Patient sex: M
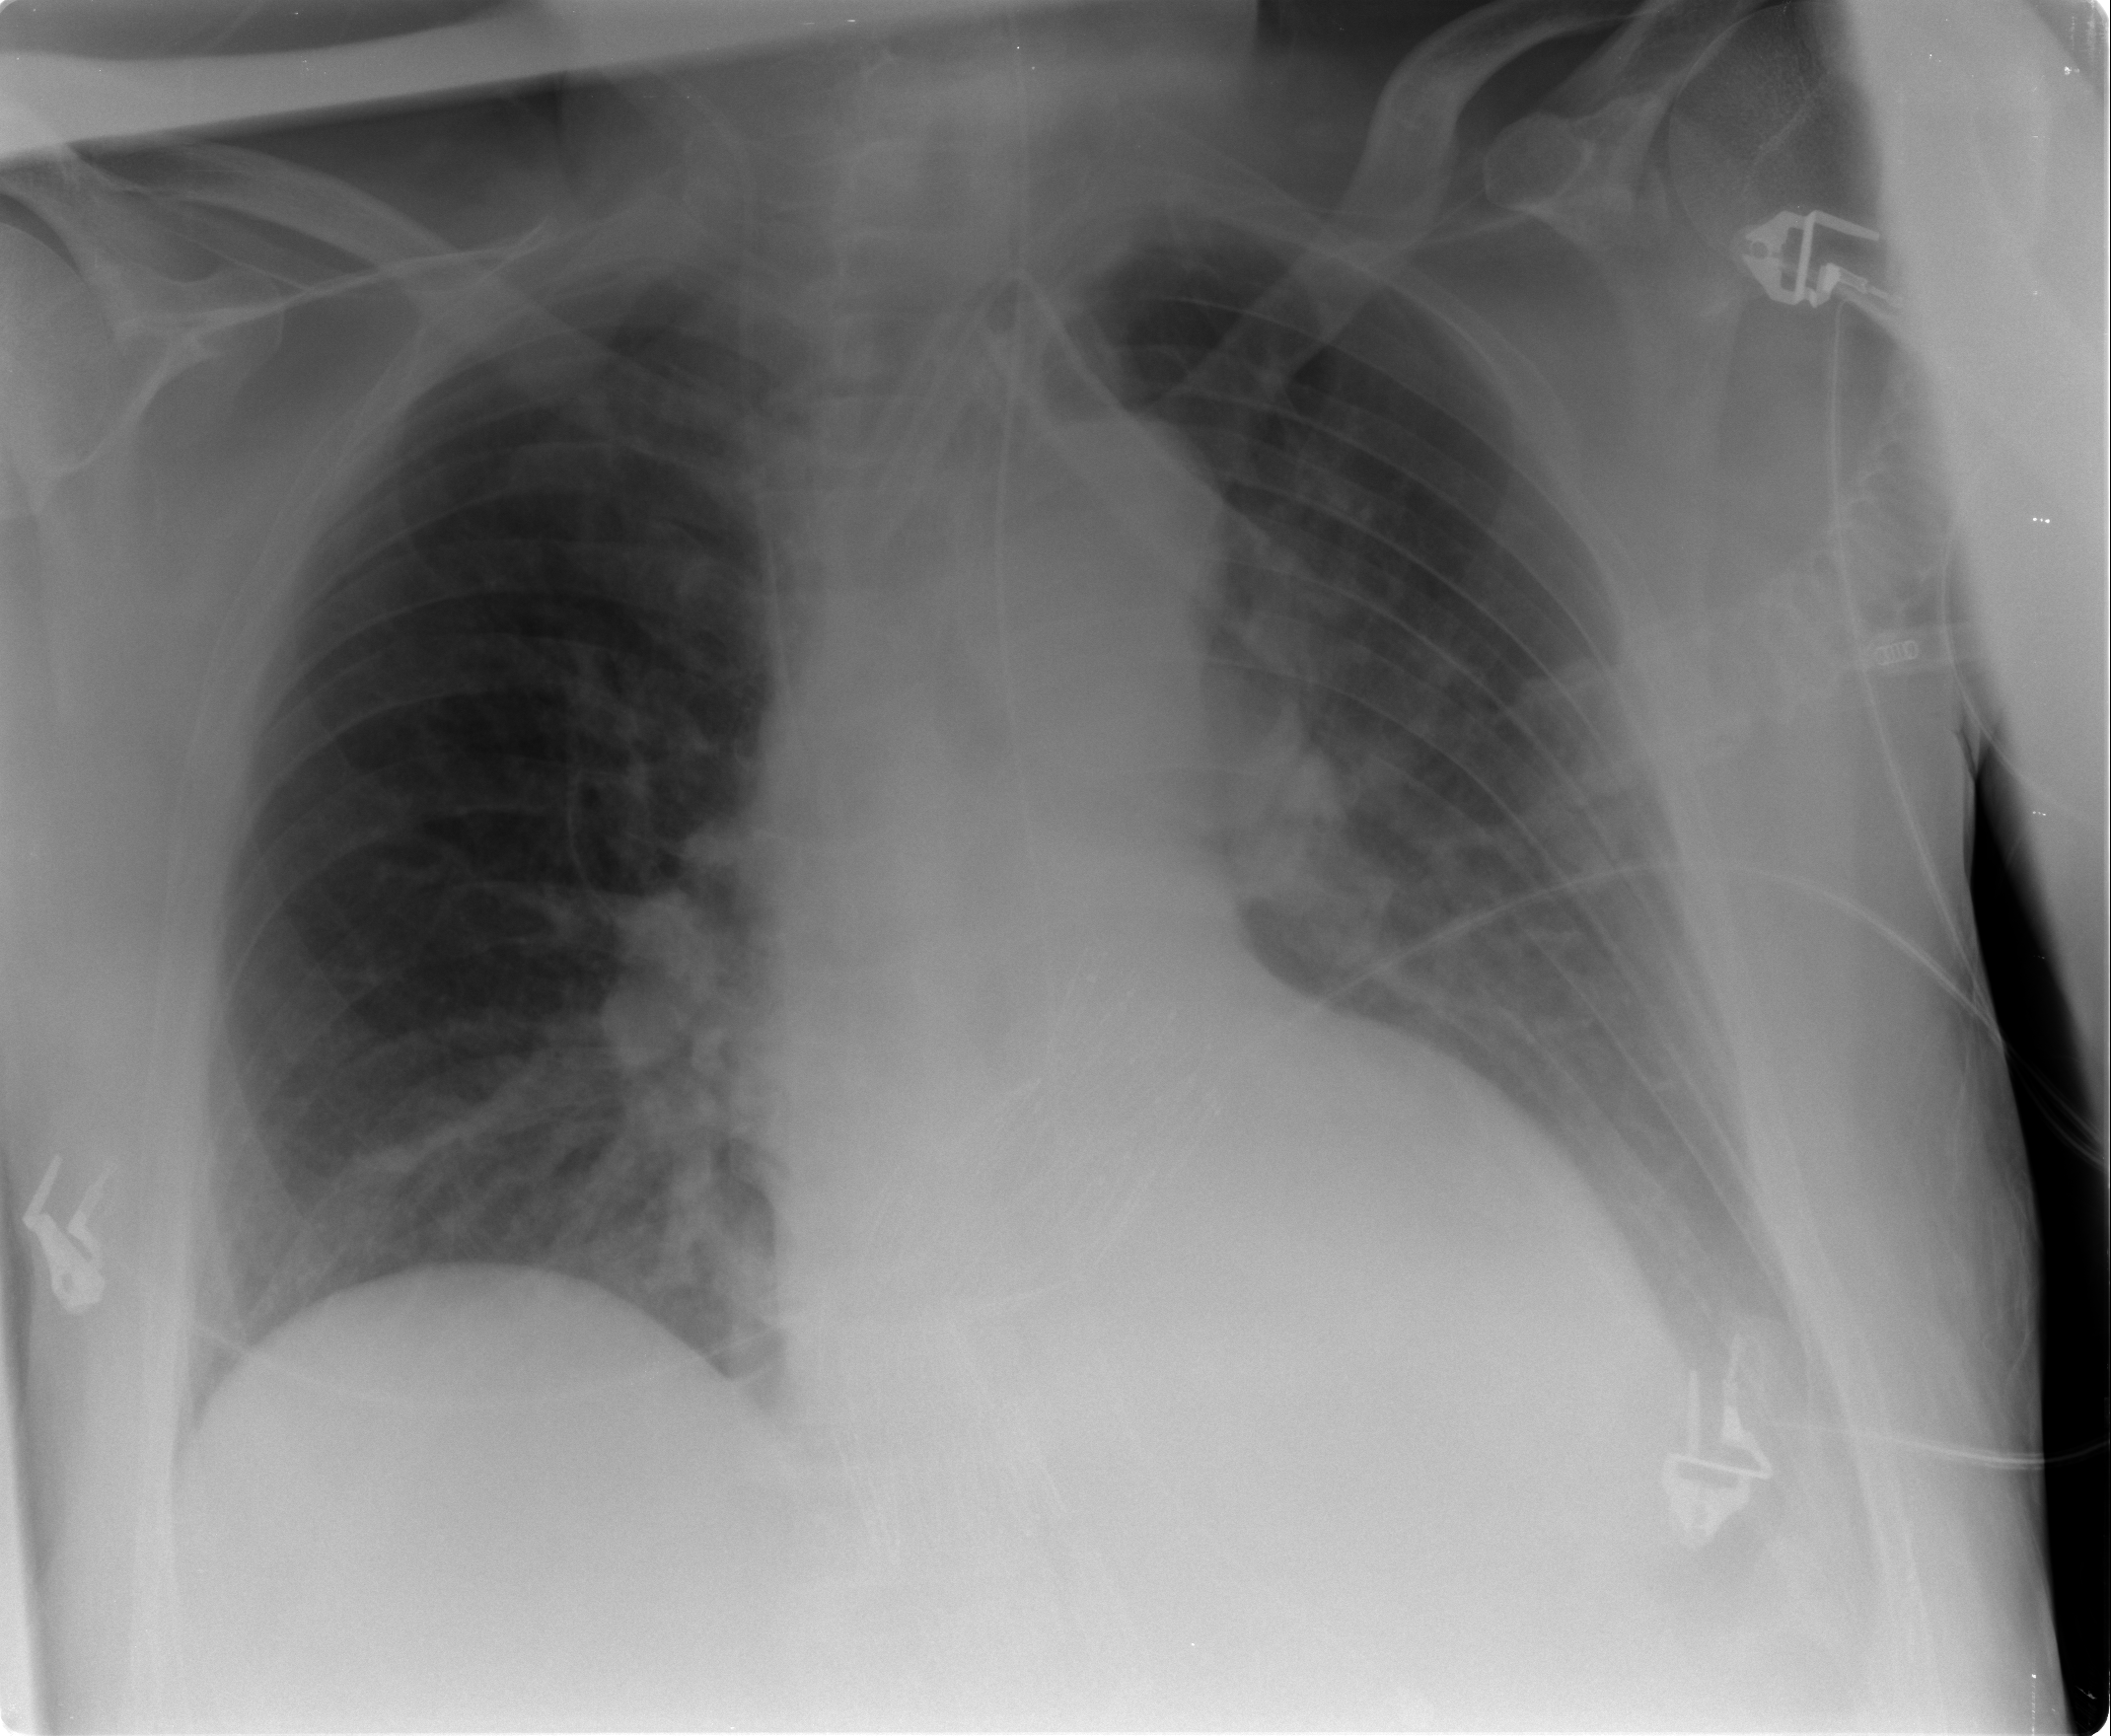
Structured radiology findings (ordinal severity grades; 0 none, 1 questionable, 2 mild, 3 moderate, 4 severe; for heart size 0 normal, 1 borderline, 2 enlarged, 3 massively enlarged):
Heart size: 2
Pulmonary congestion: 2
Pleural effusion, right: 0
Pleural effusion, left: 2
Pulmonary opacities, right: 2
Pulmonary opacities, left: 1
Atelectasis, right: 1
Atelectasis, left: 1